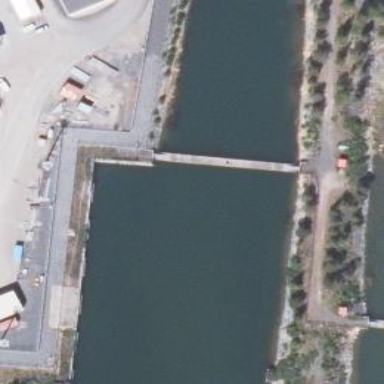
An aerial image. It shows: Man-made pier.